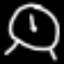
Label: clock